Question: '''
<!doctype html>
<html>
<head>
<meta charset="UTF-8">
<title>Sumatran Orangutan Society</title>
<link href="style.css" rel="stylesheet" type="text/css">
</head>
<body>
<div id="container">
</div>
</body>
</html>
@charset "UTF-8";
#container {
background-image: url(images/background.jpg);
width: 100%;
height: 1100px;
margin:0px;
padding:0px;
}
'''
I've been having a problem where there is a margin/padding on the left, top and bottom of my page. I've tried setting the margin and padding to 0px but the gap is still there.
Here's a picture showing what I mean,

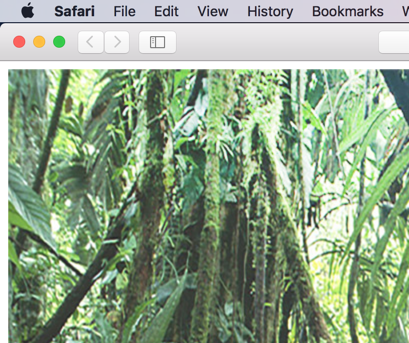
Answer: 'body' usually have a margin of 8px. Try this:
'''
html, body{
margin: 0;
padding: 0;
}
'''